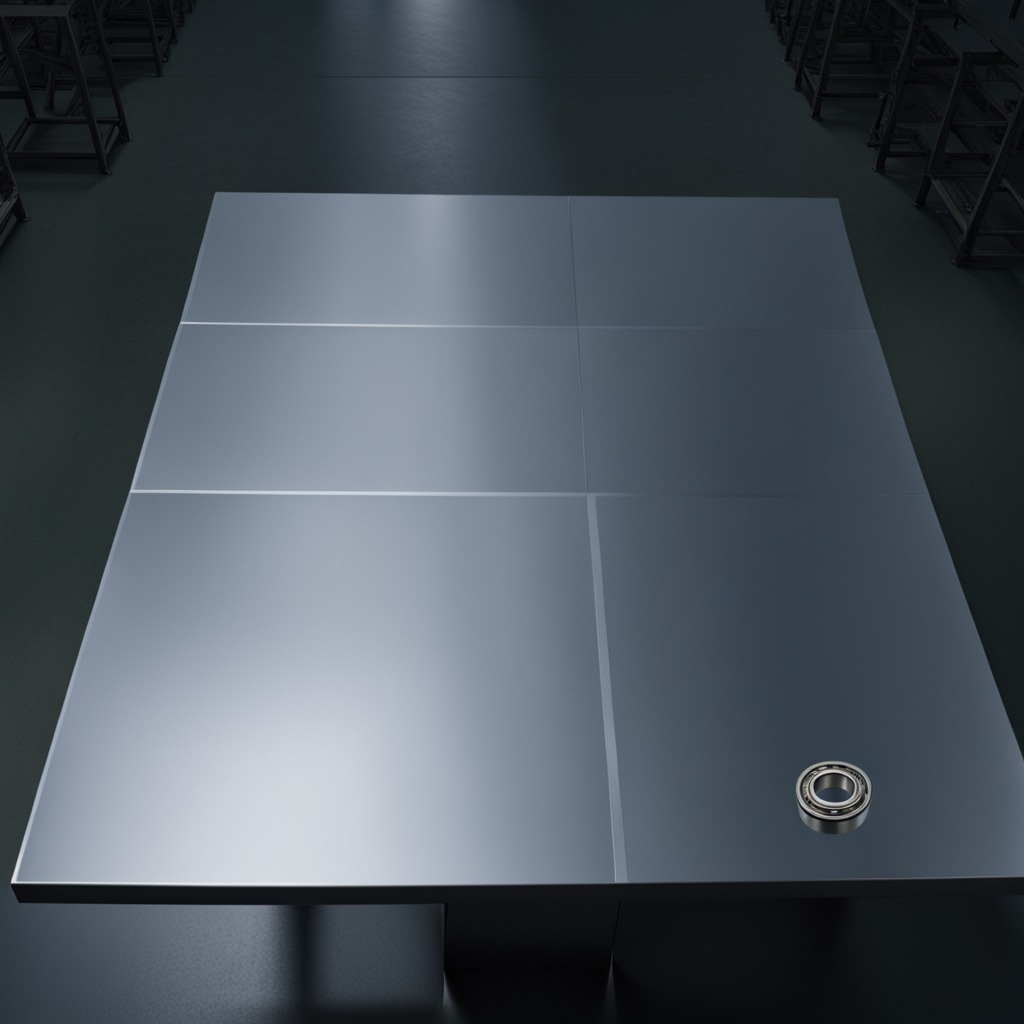
A metal ball bearing is lying on a clean empty table in a basement in the evening.